Question: I feel like this should be much easier than I am making it...I'm looking for a solution to have 1 solid color extend from the left and end at a logo, then have a second solid color extend all the way to the right. I want the wrapper divs to extend 100%. So something like:
'''
<div id="header-wrap"><!--100% page width-->
<div id="header"><!--1000px centered fixed width-->
<div id="logo"></div><!-- align left-->
<div id="nav"></div><!-- align right-->
</div>
<div id="sub-header-wrap">
...
</div>
</div>
'''
Here's an image showing what I mean:

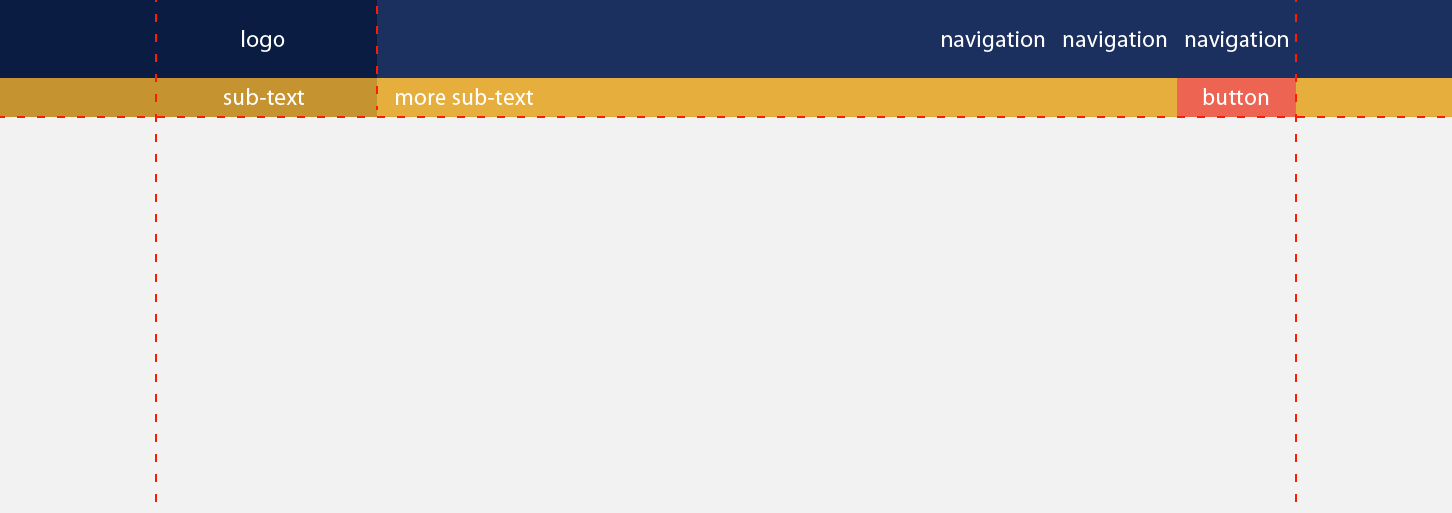
Answer: There is a lot that goes into this.
Let me start of with a link to a working fiddle: <URL>
---
How can I explain this?
Basically I have the two full-width divs that have the full background color. Inside those two divs I have a div classified as '.inner' that has 80% of the width (which can be whatever you want) that is aligned to the center with margins.
Inside '.inner' I have a left div and a right div of the proper sizes to contain the logo/navigation. Inside the left divs, I have another div, '.shade' that will darken the left side of the header.
The '.left' divs are relatively positioned and the '.shade' divs are absolutely positioned.
## CSS:
'''
body{
margin: 0;
}
header
{
display:block;
width: 100%;
}
header .top
{
background: #00a;
text-align: center;
color: white;
}
header .inner
{
width: 80%;
margin: 0 10%;
text-align: left;
}
header .inner .logo, header .inner .left
{
display: inline-block;
width: 20%;
margin: 0;
text-align: center;
height: 100%;
padding: 10px 0px;
position: relative;
z-index: 1;
}
header .inner .right
{
display: inline-block;
width: 78%;
margin: 0;
text-align: right;
}
header li
{
display: inline-block;
list-style: none;
}
header .bottom
{
background: #ca0;
}
header .shade
{
width: 1000%;
height: 100%;
position: absolute;
top: 0px;
right: 0px;
background: rgba(0, 0, 0, .3);
z-index: -1;
}
'''
## HTML:
'''
<header>
<div class="top" align="center">
<div class="inner">
<div class="logo">
Logo
<div class="shade"></div>
</div>
<div class="right">
<li>Nav 1</li>
<li>Nav 2</li>
</div>
</div>
</div>
<div class="bottom">
<div class="inner">
<div class="left">
Subtext
<div class="shade"></div>
</div>
<div class="right">
<li>Link</li>
</div>
</div>
</div>
</header>
'''
## Full JSFiddle